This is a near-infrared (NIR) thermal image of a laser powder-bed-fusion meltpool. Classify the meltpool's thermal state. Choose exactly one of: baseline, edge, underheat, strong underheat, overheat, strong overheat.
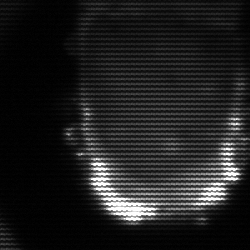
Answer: baseline